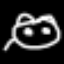
Label: frog